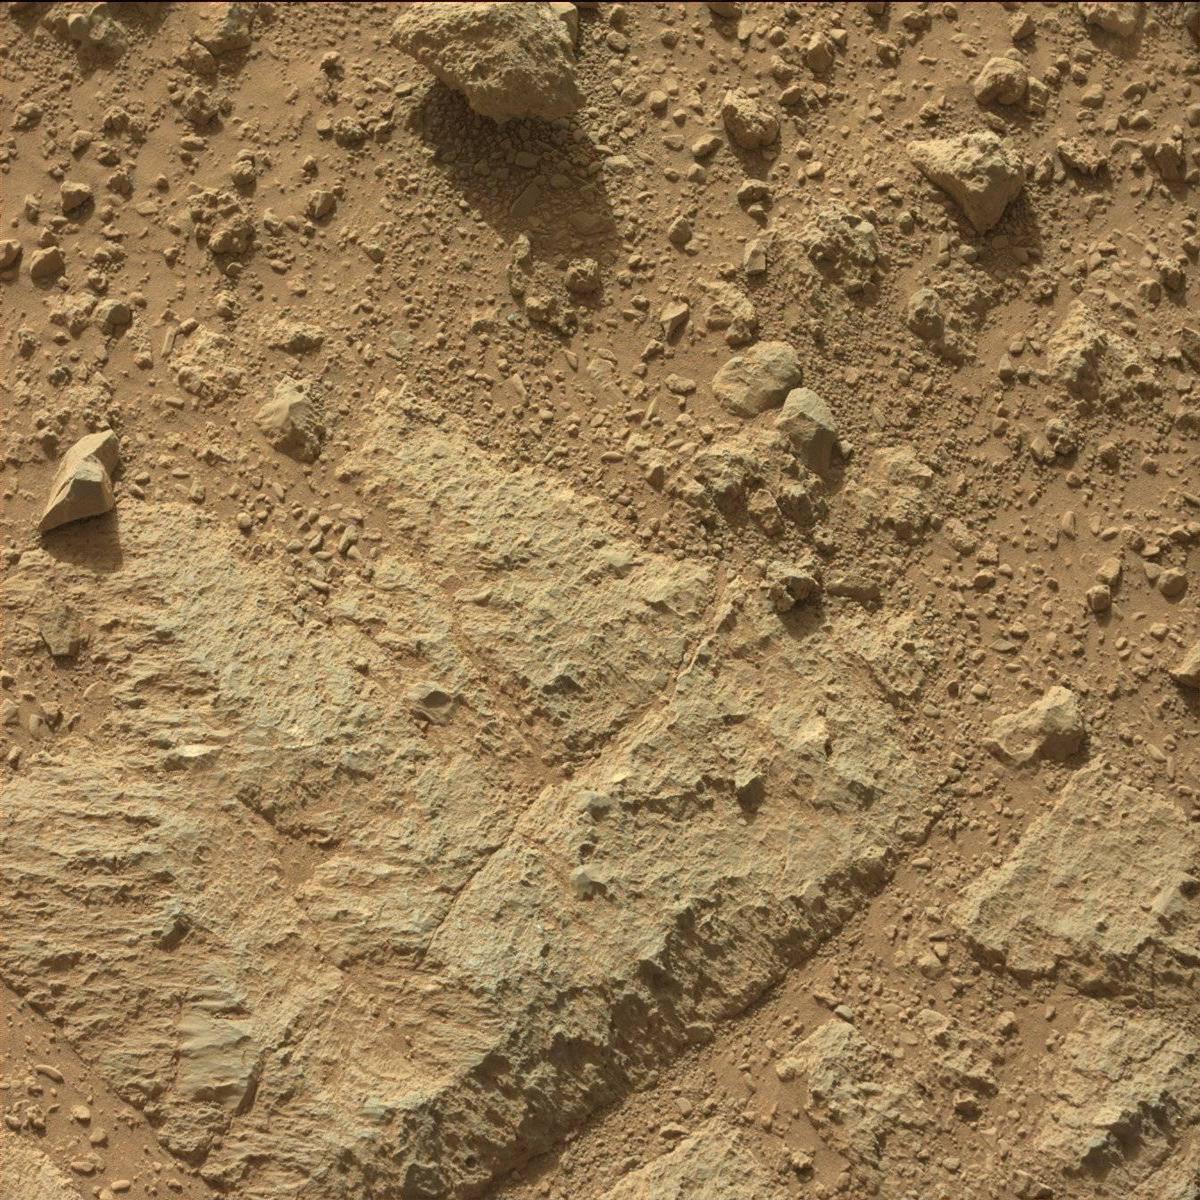
Terrain classes present: Bedrock, Rock, Sand / Soil